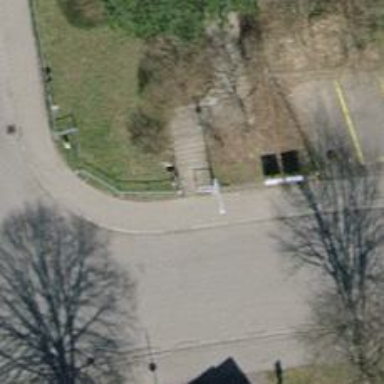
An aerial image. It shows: Footway with surface made of sett.